Aerial crown-view tile of a tropical tree (Barro Colorado Island, Panama), acquired 20250818:
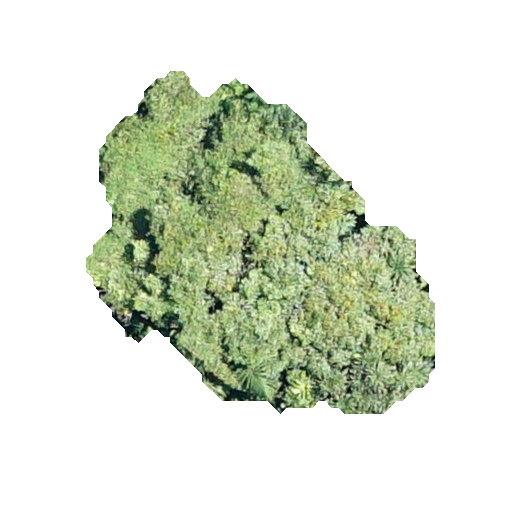
Species: Protium tenuifolium
GBIF accepted scientific name: Protium tenuifolium
Crown area: 114.448 m²